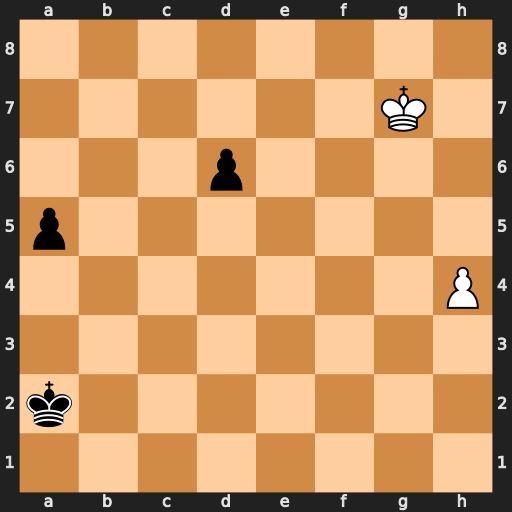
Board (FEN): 8/6K1/3p4/p7/7P/8/k7/8
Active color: w
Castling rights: -
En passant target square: -
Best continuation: h5 Kb1 h6 a4 h7 a3 h8=Q